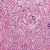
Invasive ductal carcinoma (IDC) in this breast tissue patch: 0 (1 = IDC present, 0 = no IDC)